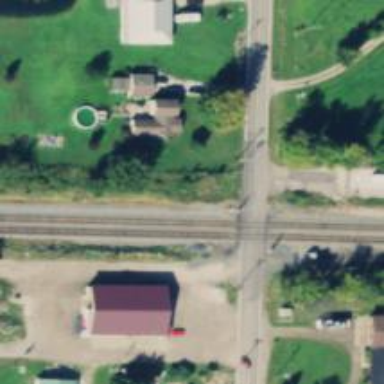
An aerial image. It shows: Railway service station.